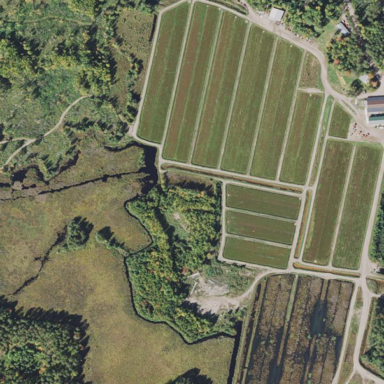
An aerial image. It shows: Cranberry farmland.